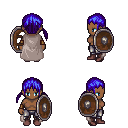
a pixel art fantasy rpg character, female body template, human, dark skin, gray cape, metal pants, blue twin-tailed hairstyle, cloth bracers, maroon shoes, shield, four views (front, back, left, right), 2x2 character sprite sheet, small pixel art, hard edges, no anti-aliasing